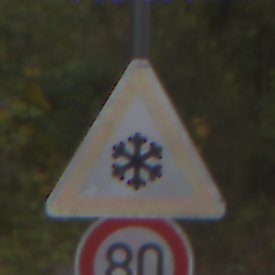
Verkehrszeichen: SchneeOderEisglaette
Zusatzzeichen unten: Geschwindigkeit80
Umgebung: Outdoor, Urban
Tageszeit: MorningAfternoon
Wetter: PartlyCloudy
Licht: Natural
Jahreszeit: NotSpecified
Kontrast: LowContrast